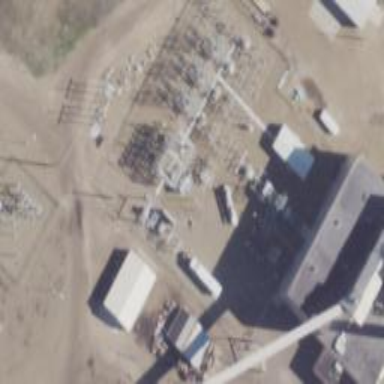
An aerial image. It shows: Power substation.